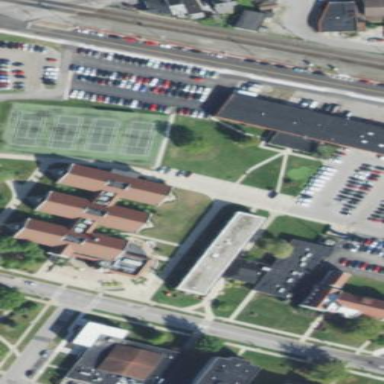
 which is part of grey university campus."